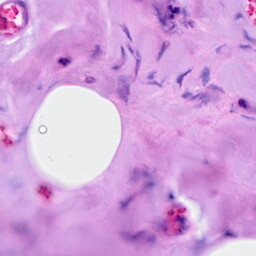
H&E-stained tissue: Breast